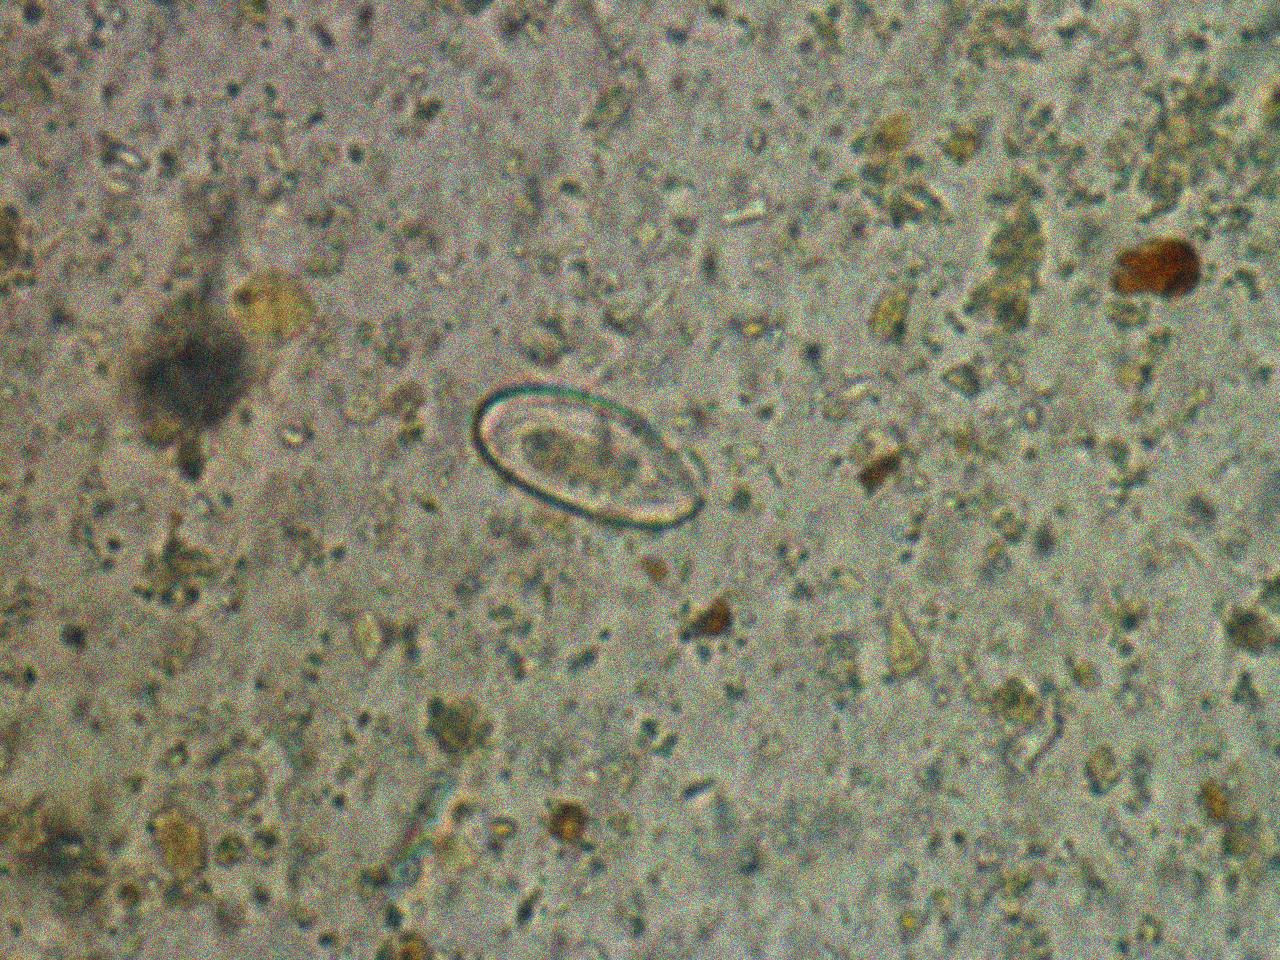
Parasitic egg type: Enterobius vermicularis